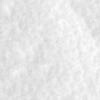
Label: no_change